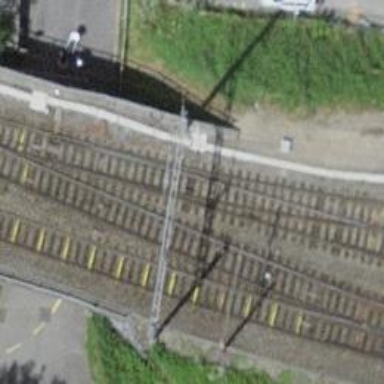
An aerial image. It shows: Single-track bridge over railway line with electrified contact lines. The railway line has siding service and operates at voltages of 3000 and 15000.